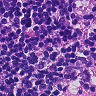
Metastatic tissue present: no